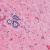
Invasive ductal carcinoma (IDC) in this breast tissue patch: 0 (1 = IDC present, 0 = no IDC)